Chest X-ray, AP view. Patient: 53 years old, sex F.
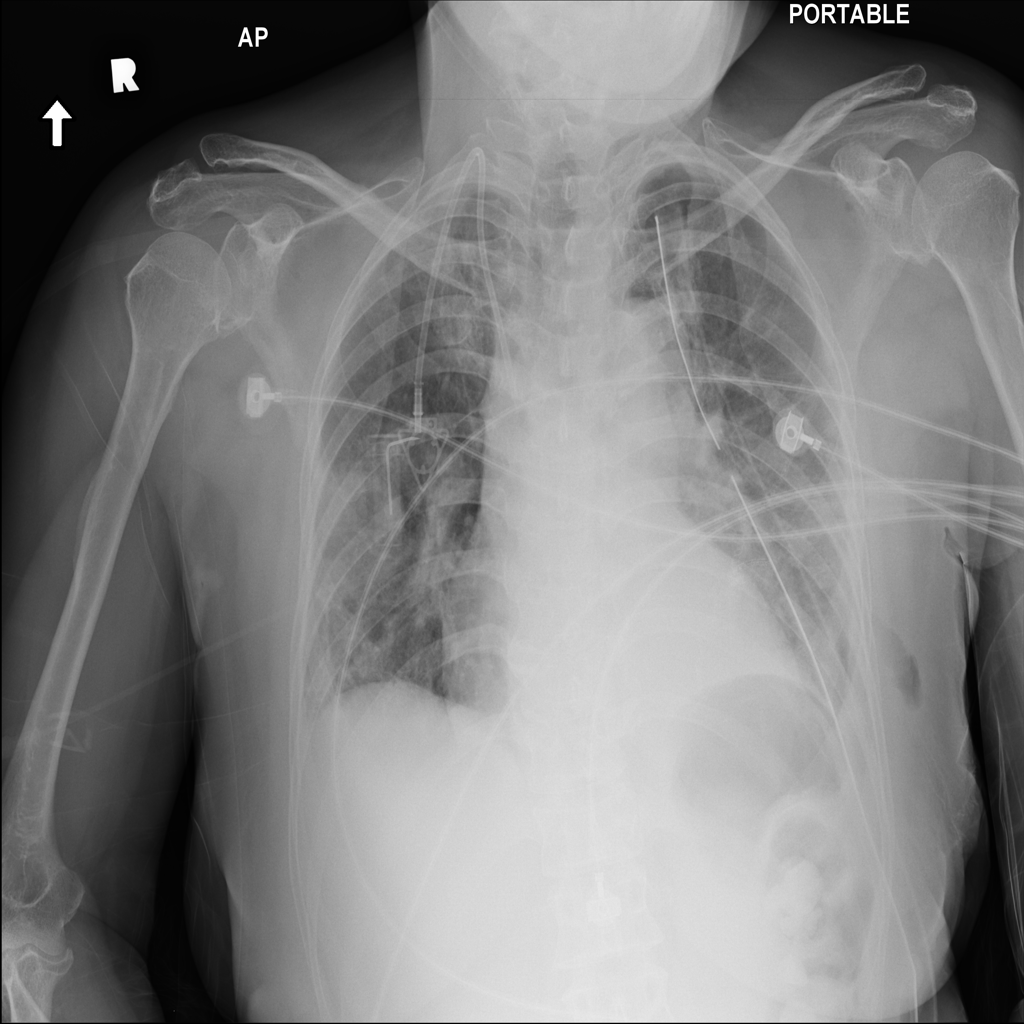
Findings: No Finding